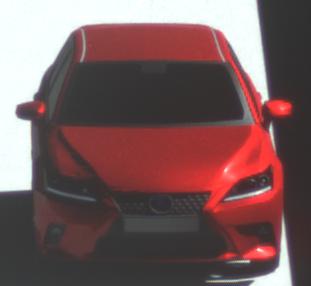
Make: Lexus
Model: CT 200h
Detailed model: CT (A10)
Model produced from: 2014/03
Model produced until: 2017/10
Doors: 5
Color: red
Road condition: dry road
Daytime: morning or afternoon
Contrast: high contrast